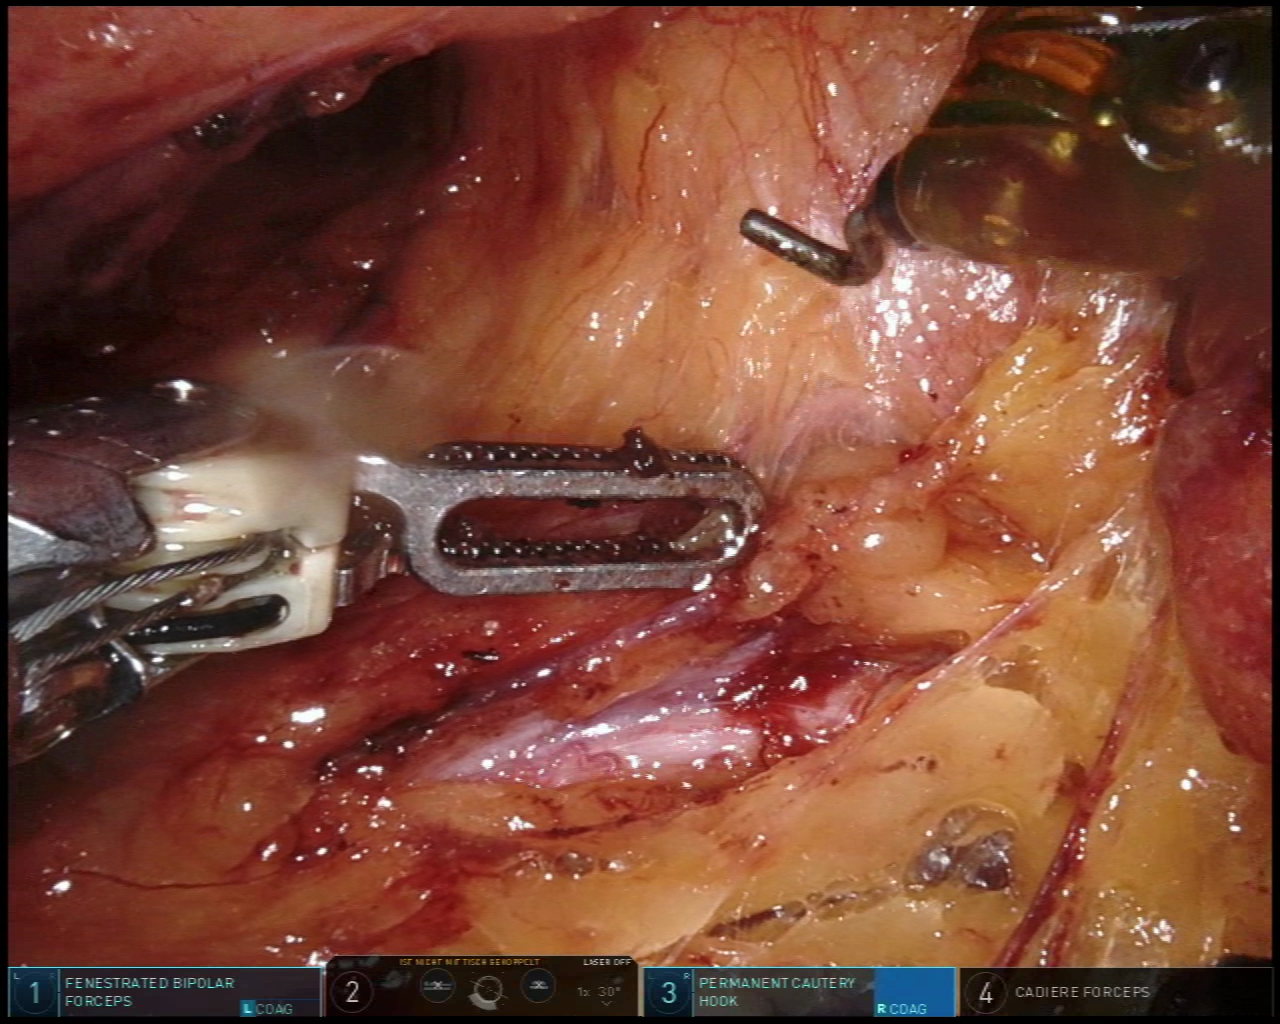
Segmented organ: ureter
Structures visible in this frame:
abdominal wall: no
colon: no
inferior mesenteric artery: no
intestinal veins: no
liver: no
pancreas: no
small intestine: no
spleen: no
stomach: no
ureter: yes
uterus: no
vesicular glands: no